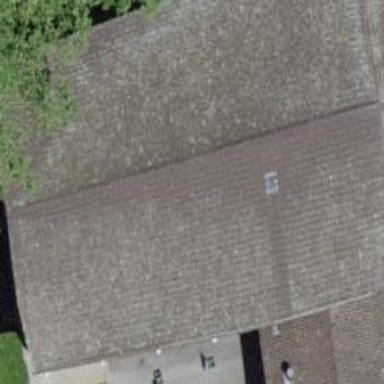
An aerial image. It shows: Building with gabled roof.